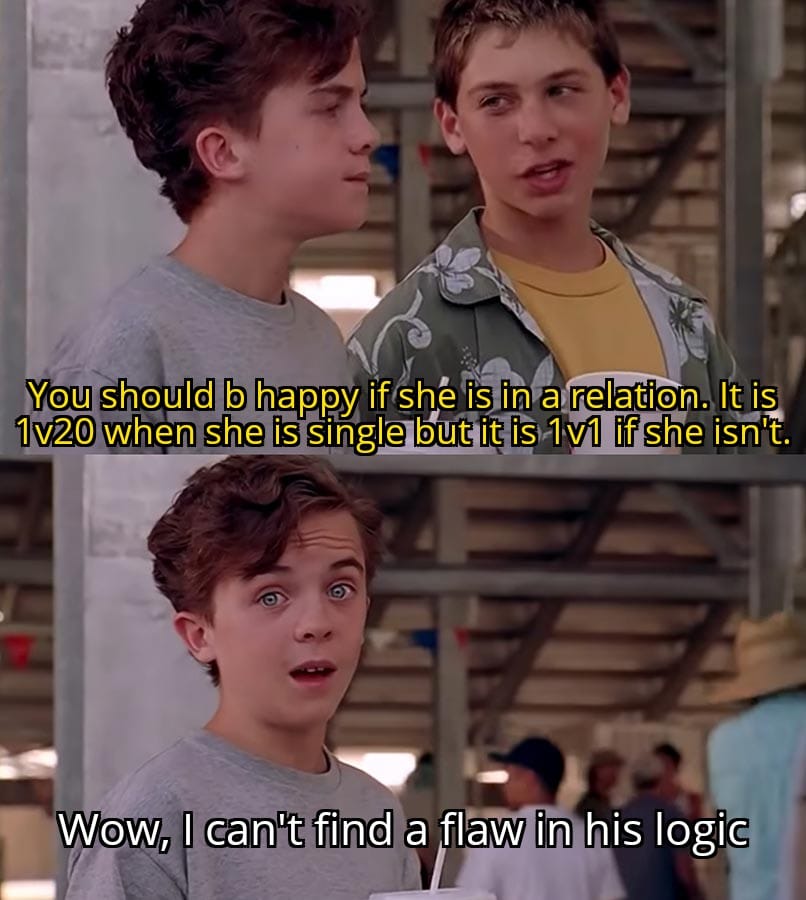
Caption: You should b happy if she is in a relation. It is 1v20 when she is single but it is 1v1 if she isn't.     Wow, I can't find a flaw in his logic
Label: non-hate